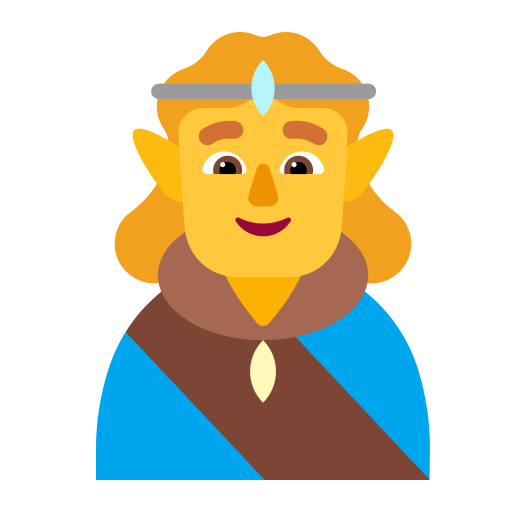
man elf flat default